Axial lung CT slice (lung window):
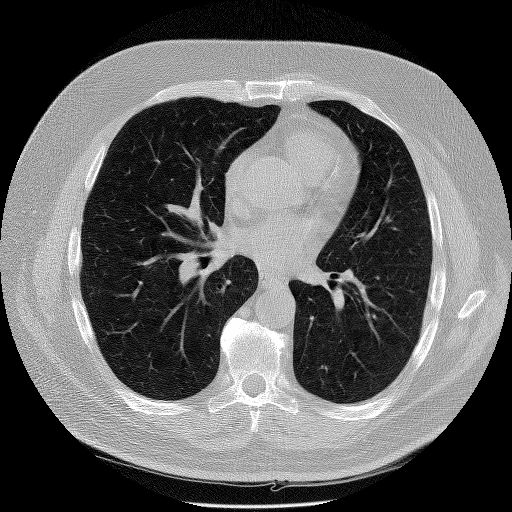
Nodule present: no